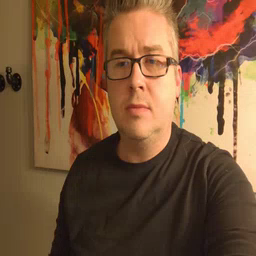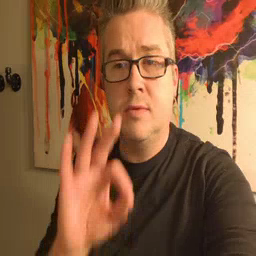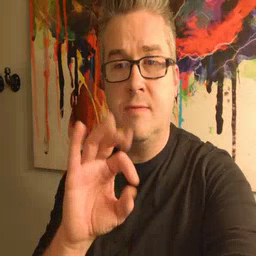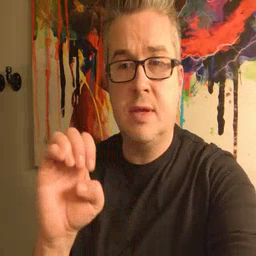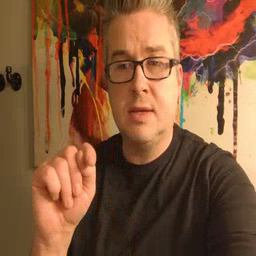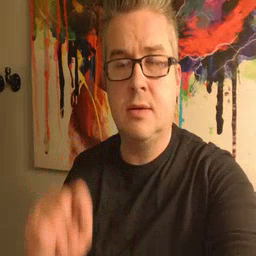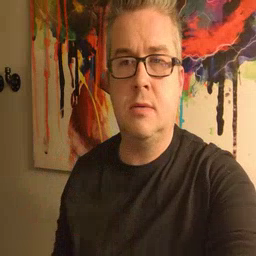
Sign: feet